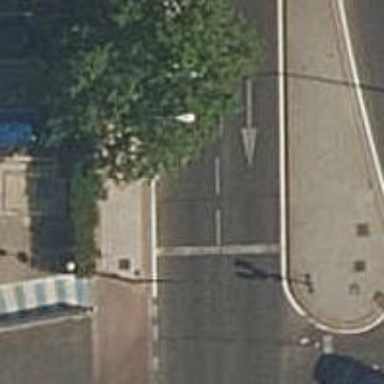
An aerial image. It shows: Road with traffic signals.